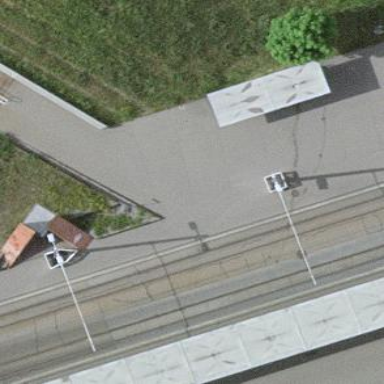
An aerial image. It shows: Platform with shelter made of asphalt. It is public transport platform located alongside railway.